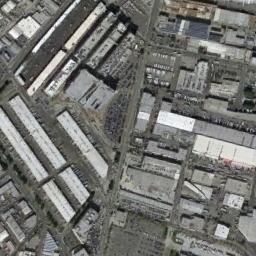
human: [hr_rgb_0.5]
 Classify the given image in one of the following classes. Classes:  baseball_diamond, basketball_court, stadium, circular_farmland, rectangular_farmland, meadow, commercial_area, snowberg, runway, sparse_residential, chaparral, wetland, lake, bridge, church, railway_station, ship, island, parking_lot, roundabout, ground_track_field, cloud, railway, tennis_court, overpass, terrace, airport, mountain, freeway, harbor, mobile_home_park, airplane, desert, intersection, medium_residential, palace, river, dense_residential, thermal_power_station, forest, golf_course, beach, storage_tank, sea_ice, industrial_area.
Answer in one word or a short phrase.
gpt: industrial_area